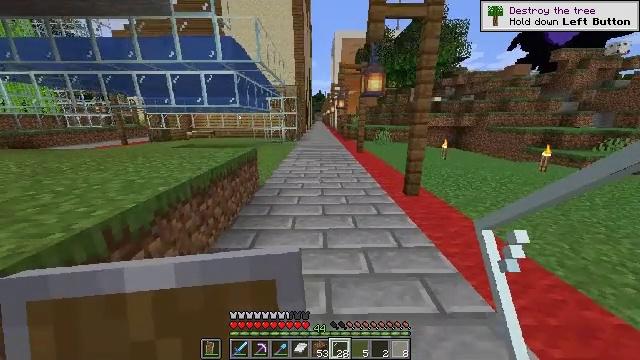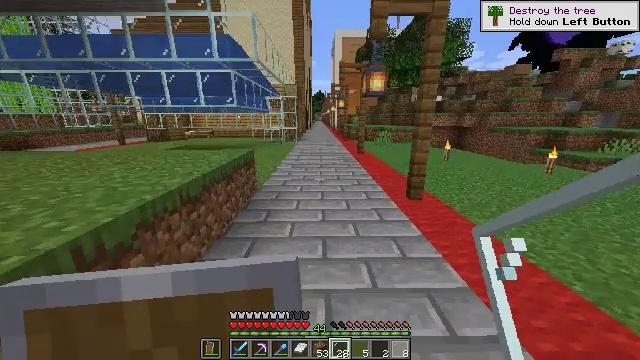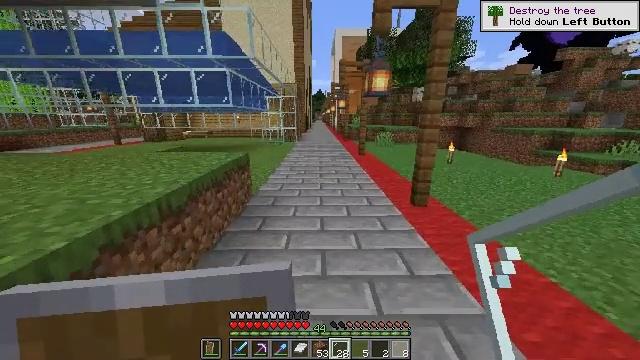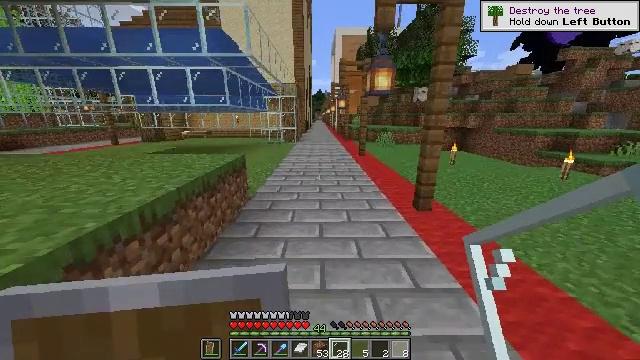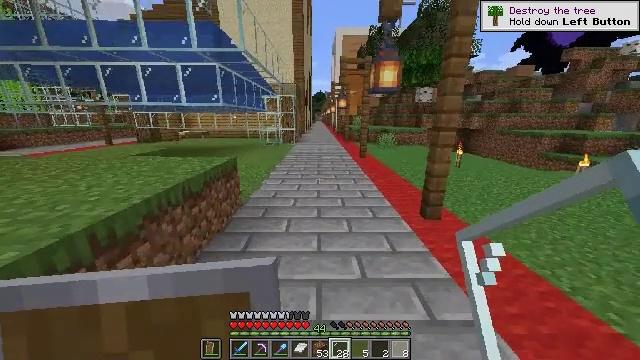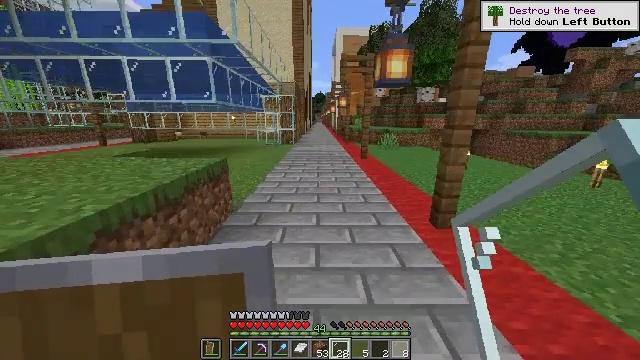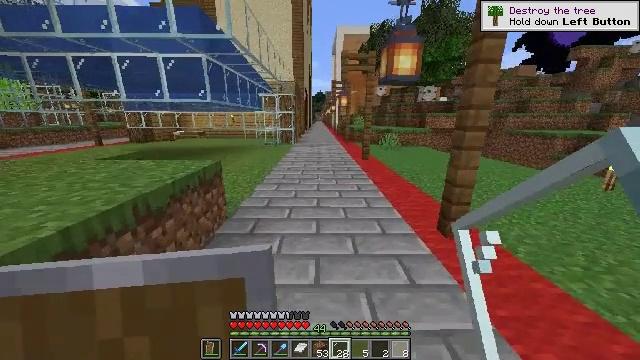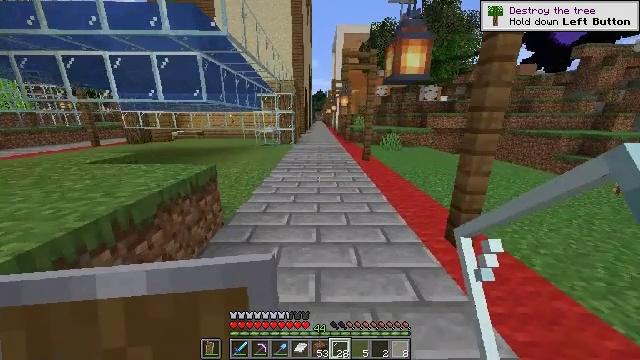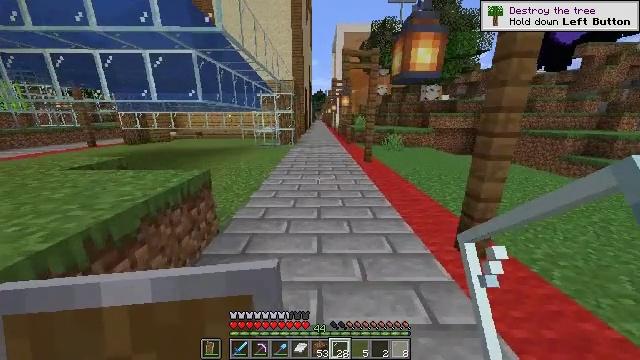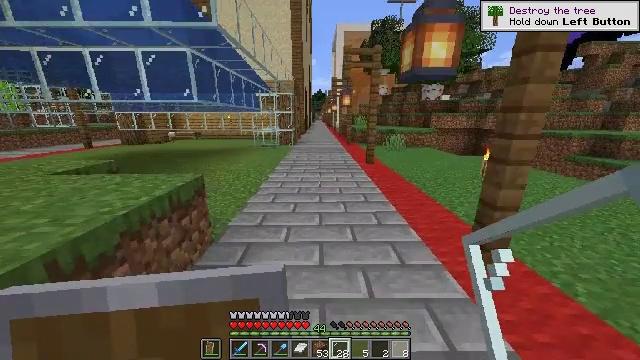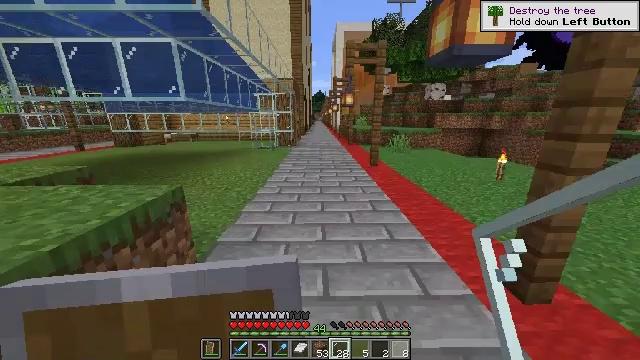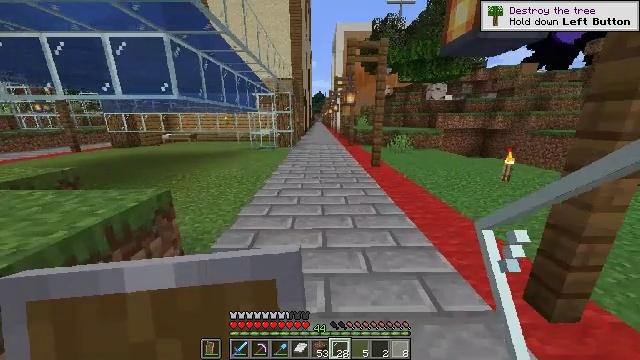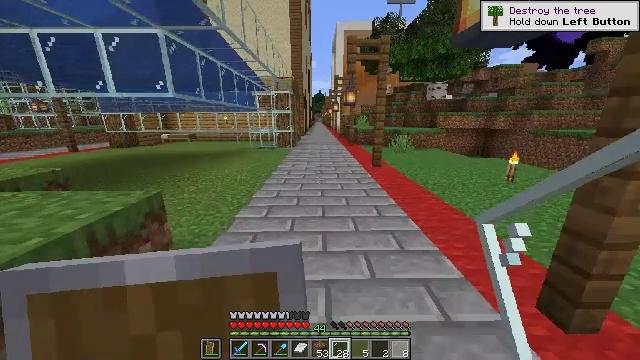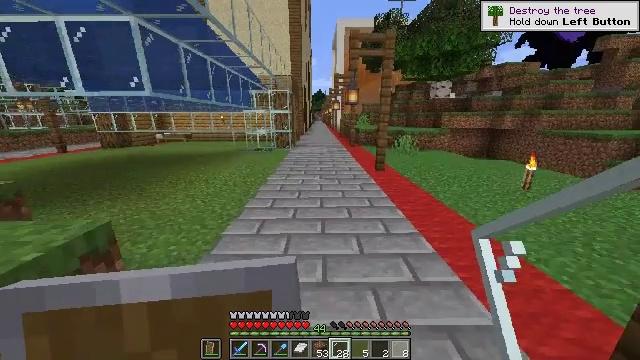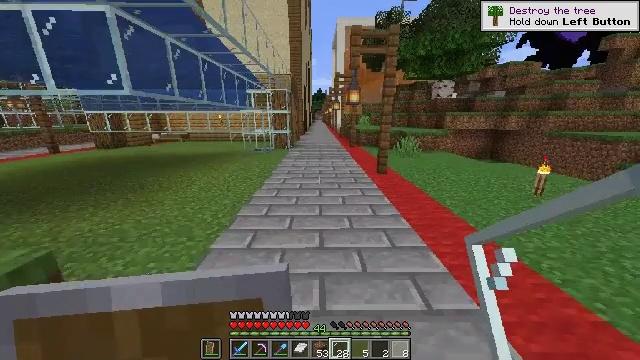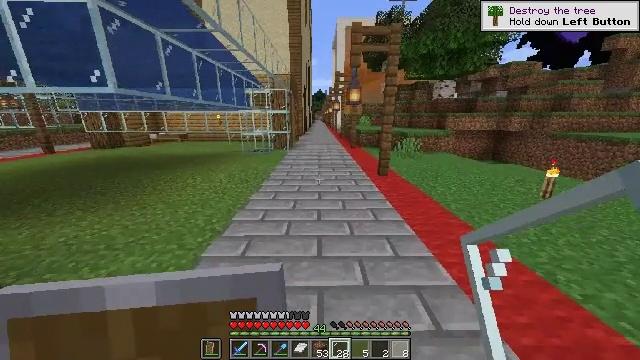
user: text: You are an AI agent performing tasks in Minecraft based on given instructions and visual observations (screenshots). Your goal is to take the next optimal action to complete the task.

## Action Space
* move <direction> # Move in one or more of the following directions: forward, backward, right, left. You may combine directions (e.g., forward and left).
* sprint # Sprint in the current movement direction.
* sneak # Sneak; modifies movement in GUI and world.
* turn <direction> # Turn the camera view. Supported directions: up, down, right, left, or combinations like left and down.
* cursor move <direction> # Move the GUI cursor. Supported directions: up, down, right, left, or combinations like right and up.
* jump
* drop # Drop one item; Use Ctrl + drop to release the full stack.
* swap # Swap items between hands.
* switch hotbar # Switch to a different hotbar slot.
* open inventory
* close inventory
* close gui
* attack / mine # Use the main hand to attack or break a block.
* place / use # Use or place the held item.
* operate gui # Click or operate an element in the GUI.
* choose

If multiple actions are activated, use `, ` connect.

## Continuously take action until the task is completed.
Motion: motion action
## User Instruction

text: Create magenta stained glass pane using glass blocks and magenta dye at the crafting table.
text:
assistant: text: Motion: move forward
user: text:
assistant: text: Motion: move forward
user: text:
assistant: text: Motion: move forward
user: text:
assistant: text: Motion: move forward
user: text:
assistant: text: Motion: move forward
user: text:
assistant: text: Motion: move forward
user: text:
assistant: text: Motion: move forward
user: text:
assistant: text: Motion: move forward
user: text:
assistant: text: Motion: move forward
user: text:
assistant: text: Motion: move forward
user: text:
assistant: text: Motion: move forward
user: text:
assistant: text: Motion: move forward
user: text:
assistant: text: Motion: move forward
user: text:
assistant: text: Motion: move forward
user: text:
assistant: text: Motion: move forward
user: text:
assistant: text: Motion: move forward
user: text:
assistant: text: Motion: move forward
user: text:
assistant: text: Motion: move forward
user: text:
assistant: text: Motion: move forward
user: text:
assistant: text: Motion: move forward
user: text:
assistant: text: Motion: move forward
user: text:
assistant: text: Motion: move forward
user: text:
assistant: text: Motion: move forward
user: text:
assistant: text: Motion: move forward
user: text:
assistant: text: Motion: move forward
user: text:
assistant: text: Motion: move forward
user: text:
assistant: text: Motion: move forward
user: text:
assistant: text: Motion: move forward
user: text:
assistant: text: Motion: move forward
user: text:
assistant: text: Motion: move forward